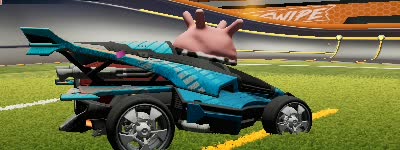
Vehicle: aftershock